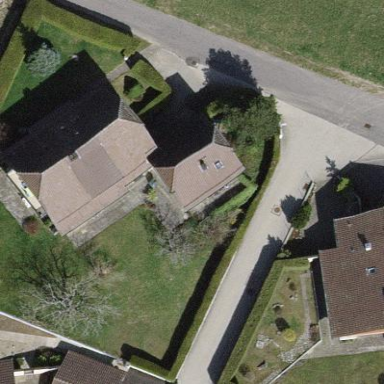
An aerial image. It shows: Simple house.